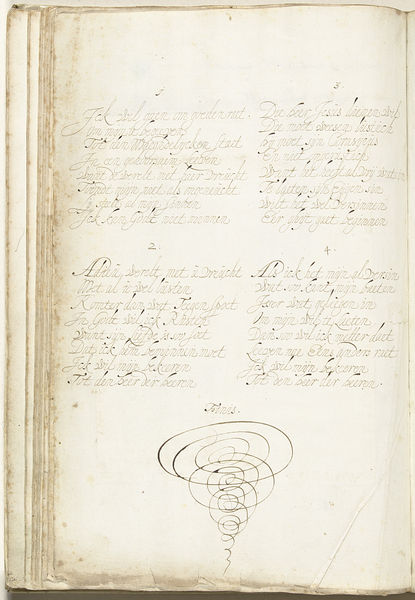
Titel: Religieus gedicht
Künstler: Gesina ter Borch
Standort: Amsterdam
Institution: Rijksmuseum
Schlagwörter: schrift, white, black, decorative, print, paper, sketch, writing, photo, spiral, letters, ink, notes, pencil, circles, book, four, script, page, foto, swirls, text, diagram, words, manuscript, written, poetry, pages, handwriting, poem, 2, doodle, bound, a, song, codex, verses, handmade, stanza, cyclone, finis, üphoto